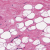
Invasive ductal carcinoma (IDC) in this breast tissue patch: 0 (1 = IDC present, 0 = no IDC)